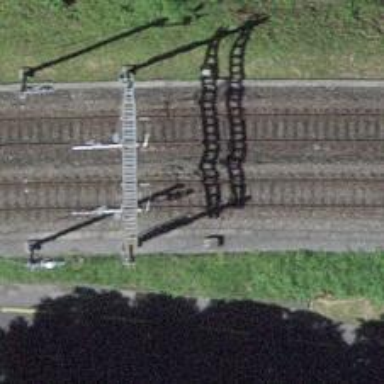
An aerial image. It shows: Single-track railway with electrified contact lines.